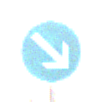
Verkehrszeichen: VorgeschriebeneVorbeifahrtRechts
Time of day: Midday
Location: Roofed (Beach)
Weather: Overcast
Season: NotSpecified
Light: Natural